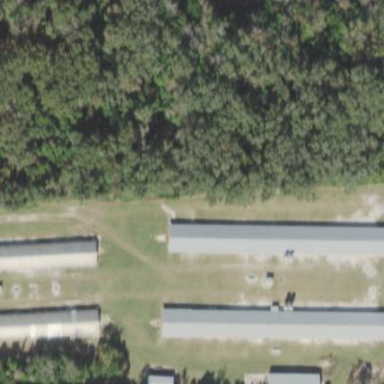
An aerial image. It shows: Poultry farmyard.